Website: walmart
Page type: billing-address
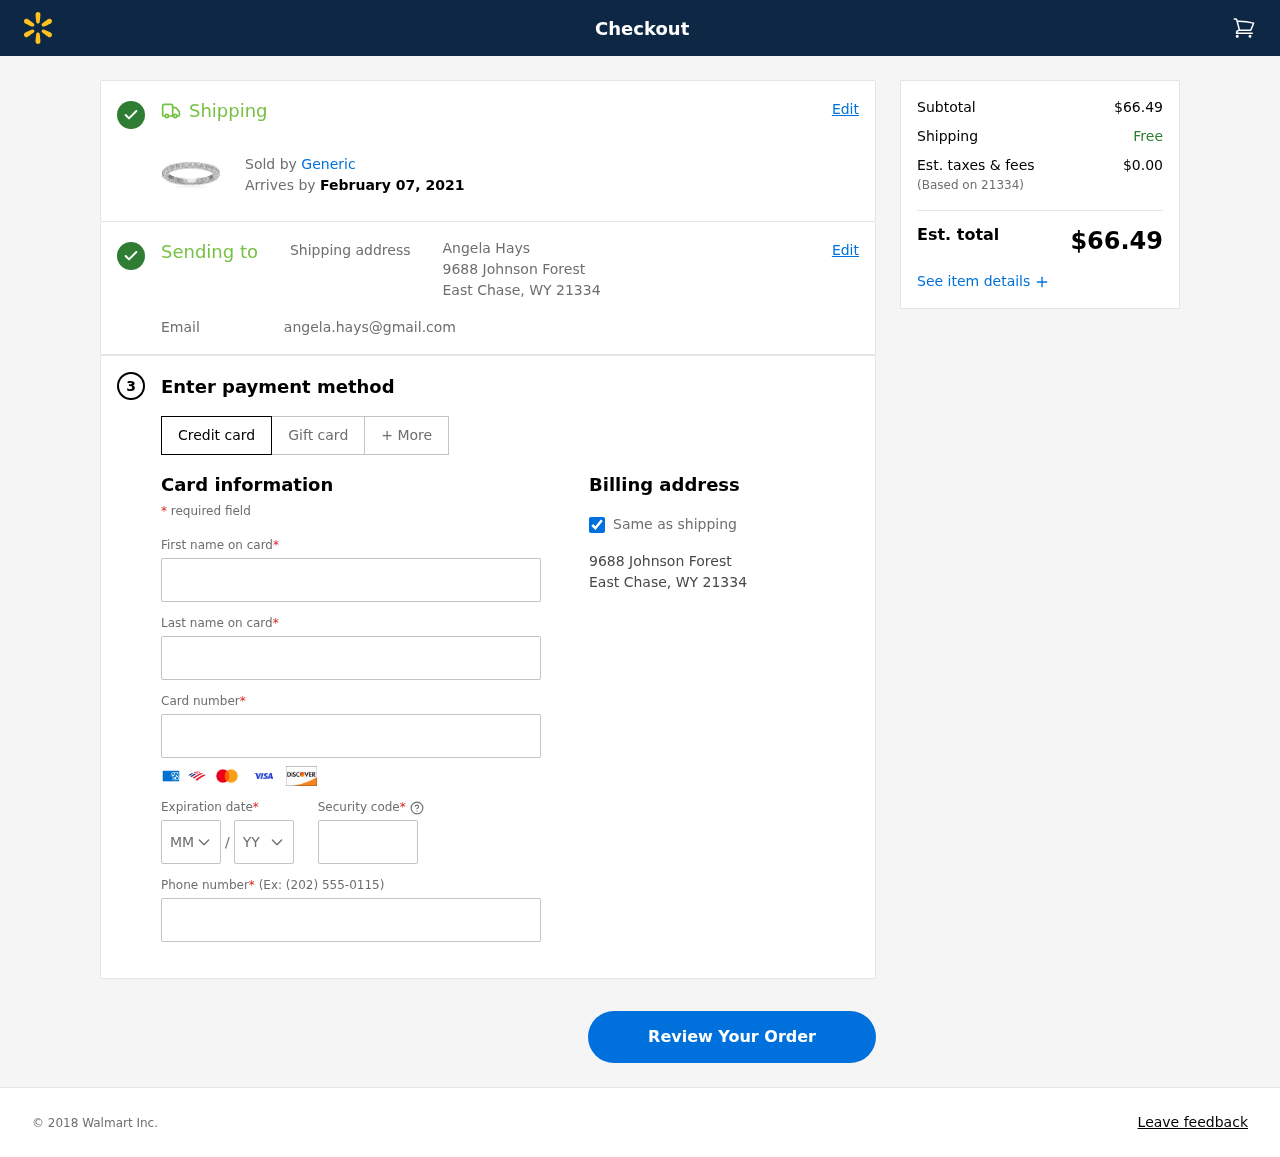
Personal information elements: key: PII_CARD_CVV
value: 031
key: PII_CARD_EXPIRY_MONTH
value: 02
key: PII_CARD_EXPIRY_YEAR
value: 30
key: PII_CARD_NUMBER
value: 2714 9866 1523 1753
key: PII_CITY_STATE_ZIP
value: East Chase, WY 21334
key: PII_EMAIL
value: angela.hays@gmail.com
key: PII_FIRSTNAME
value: Angela
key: PII_FULLNAME
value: Angela Hays
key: PII_LASTNAME
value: Hays
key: PII_PHONE
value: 3583181872
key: PII_POSTCODE
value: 21334
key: PII_STREET
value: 9688 Johnson Forest
Product elements: key: PRODUCT1_BRAND
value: Generic
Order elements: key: ORDER_DELIVERY_DATE
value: February 07, 2021
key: ORDER_SUBTOTAL
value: $66.49
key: ORDER_TAX
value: $0.00
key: ORDER_TOTAL
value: $66.49